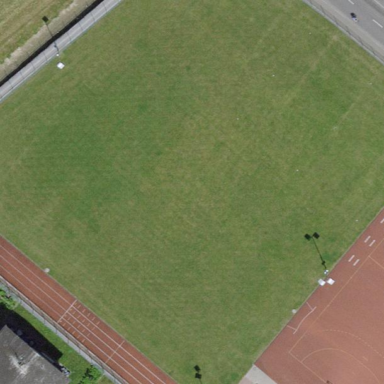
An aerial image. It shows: Soccer pitch for outdoor sports and leisure activities.